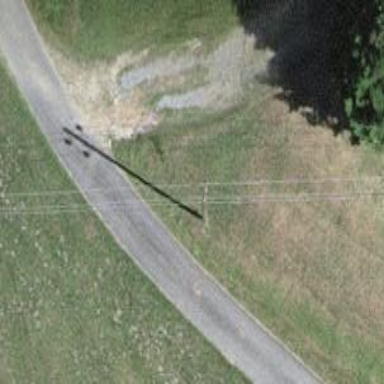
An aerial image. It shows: Utility pole as the man-made structure.